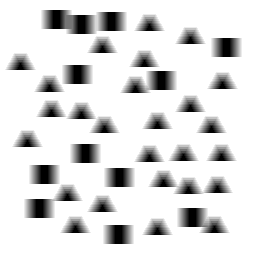
Squares: 12
Triangles: 26
Stars: 0
Total shapes: 38